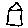
Label: house